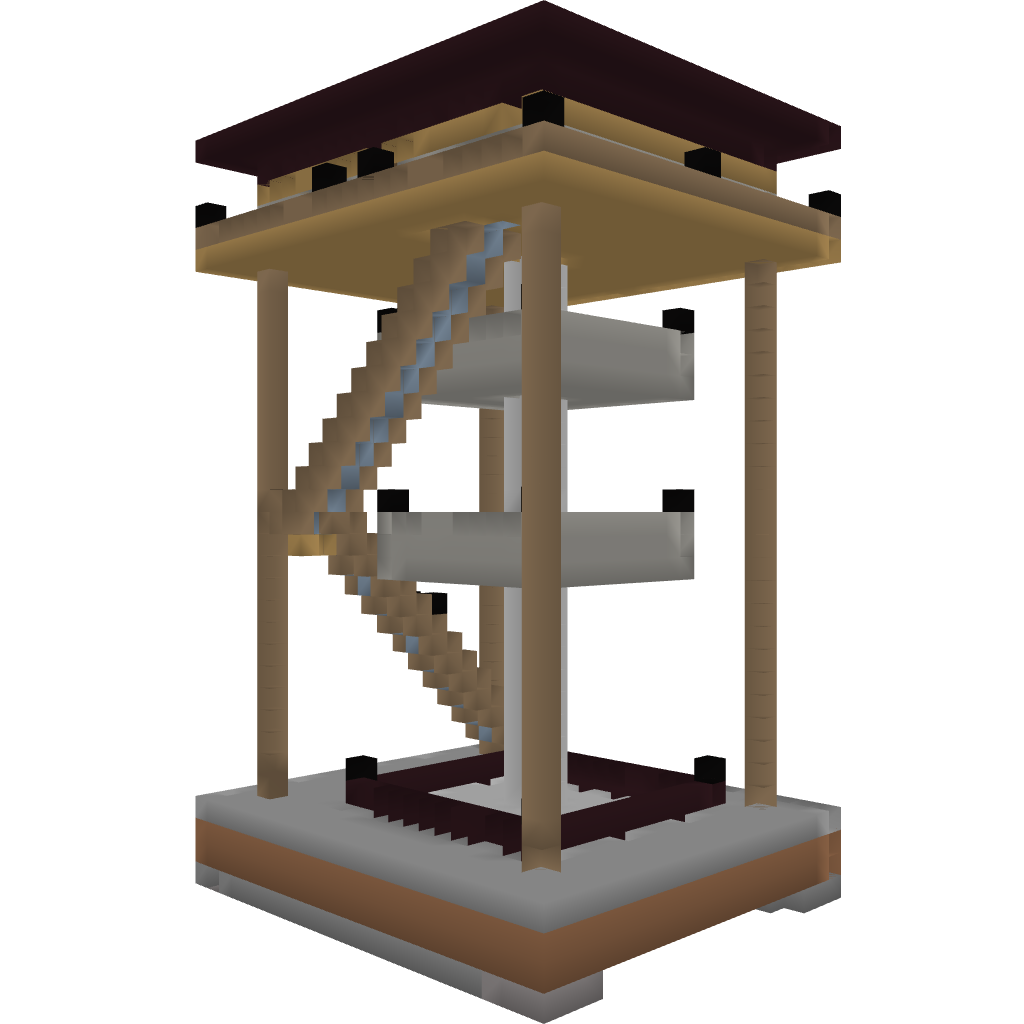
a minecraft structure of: Multi-tier Pool House